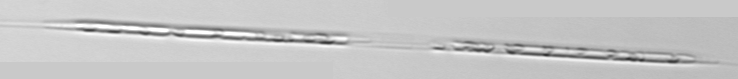
Label: Rhizosolenia